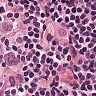
Metastatic tissue present: yes